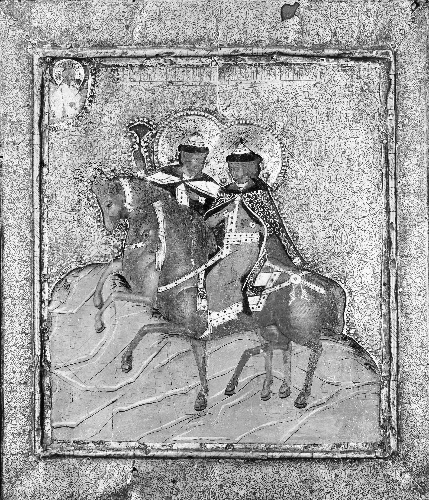
Title: Saints Boris and Gleb
Artist: Russian Painter
Artist bio: 17th century
Object type: Painting, icon
Classification: Paintings
Medium: Tempera on wood, silver and silver-gilt cover
Dimensions: 12 1/2 x 10 5/8 in. (31.8 x 27 cm)
Department: European Paintings
Credit line: Gift of Humanities Fund Inc., 1972
Accession year: 1972
Repository: Metropolitan Museum of Art, New York, NY
Tags: Saints|Men|Horses